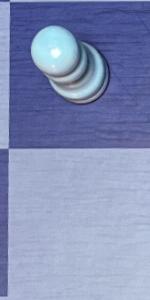
Label: Empty